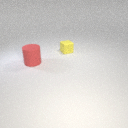
large red rubber cylinder in front of small yellow rubber cube